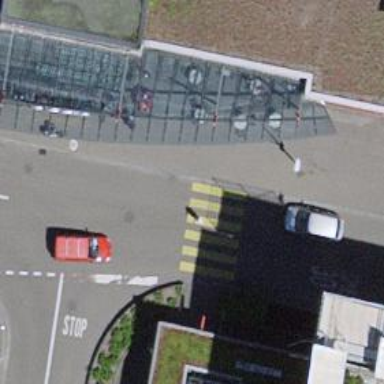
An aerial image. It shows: Marked road crossing.